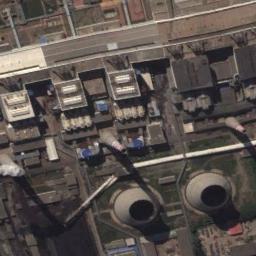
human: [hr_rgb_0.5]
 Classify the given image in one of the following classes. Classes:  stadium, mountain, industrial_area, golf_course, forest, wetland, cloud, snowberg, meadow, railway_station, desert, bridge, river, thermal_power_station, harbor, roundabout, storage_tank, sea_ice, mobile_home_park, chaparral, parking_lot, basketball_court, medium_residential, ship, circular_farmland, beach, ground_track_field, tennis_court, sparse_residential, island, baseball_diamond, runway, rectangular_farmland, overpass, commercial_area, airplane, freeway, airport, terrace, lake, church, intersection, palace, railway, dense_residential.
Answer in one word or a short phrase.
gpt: thermal_power_station